Aerial crown-view tile of a tropical tree (Barro Colorado Island, Panama), acquired 20241014:
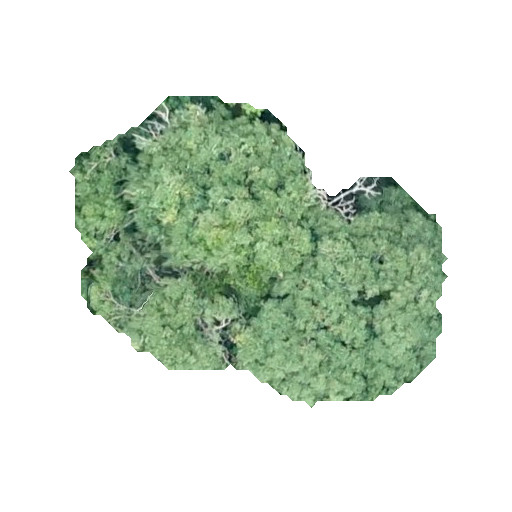
Species: Handroanthus guayacan
GBIF accepted scientific name: Handroanthus guayacan
Crown area: 125.751 m²